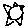
Label: sun